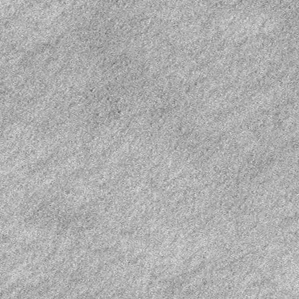
Label: frost